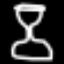
Label: hourglass